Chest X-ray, PA view. Patient: 37 years old, sex F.
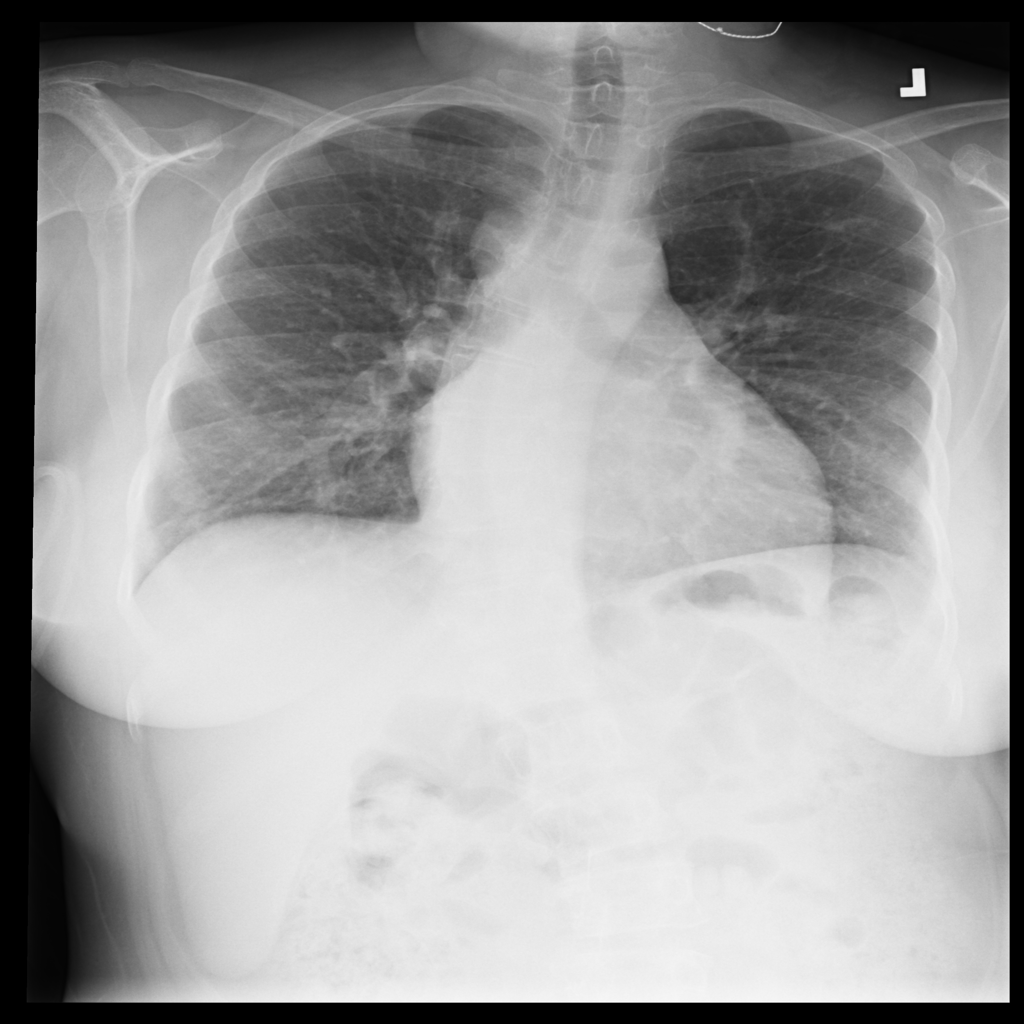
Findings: Cardiomegaly